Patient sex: M
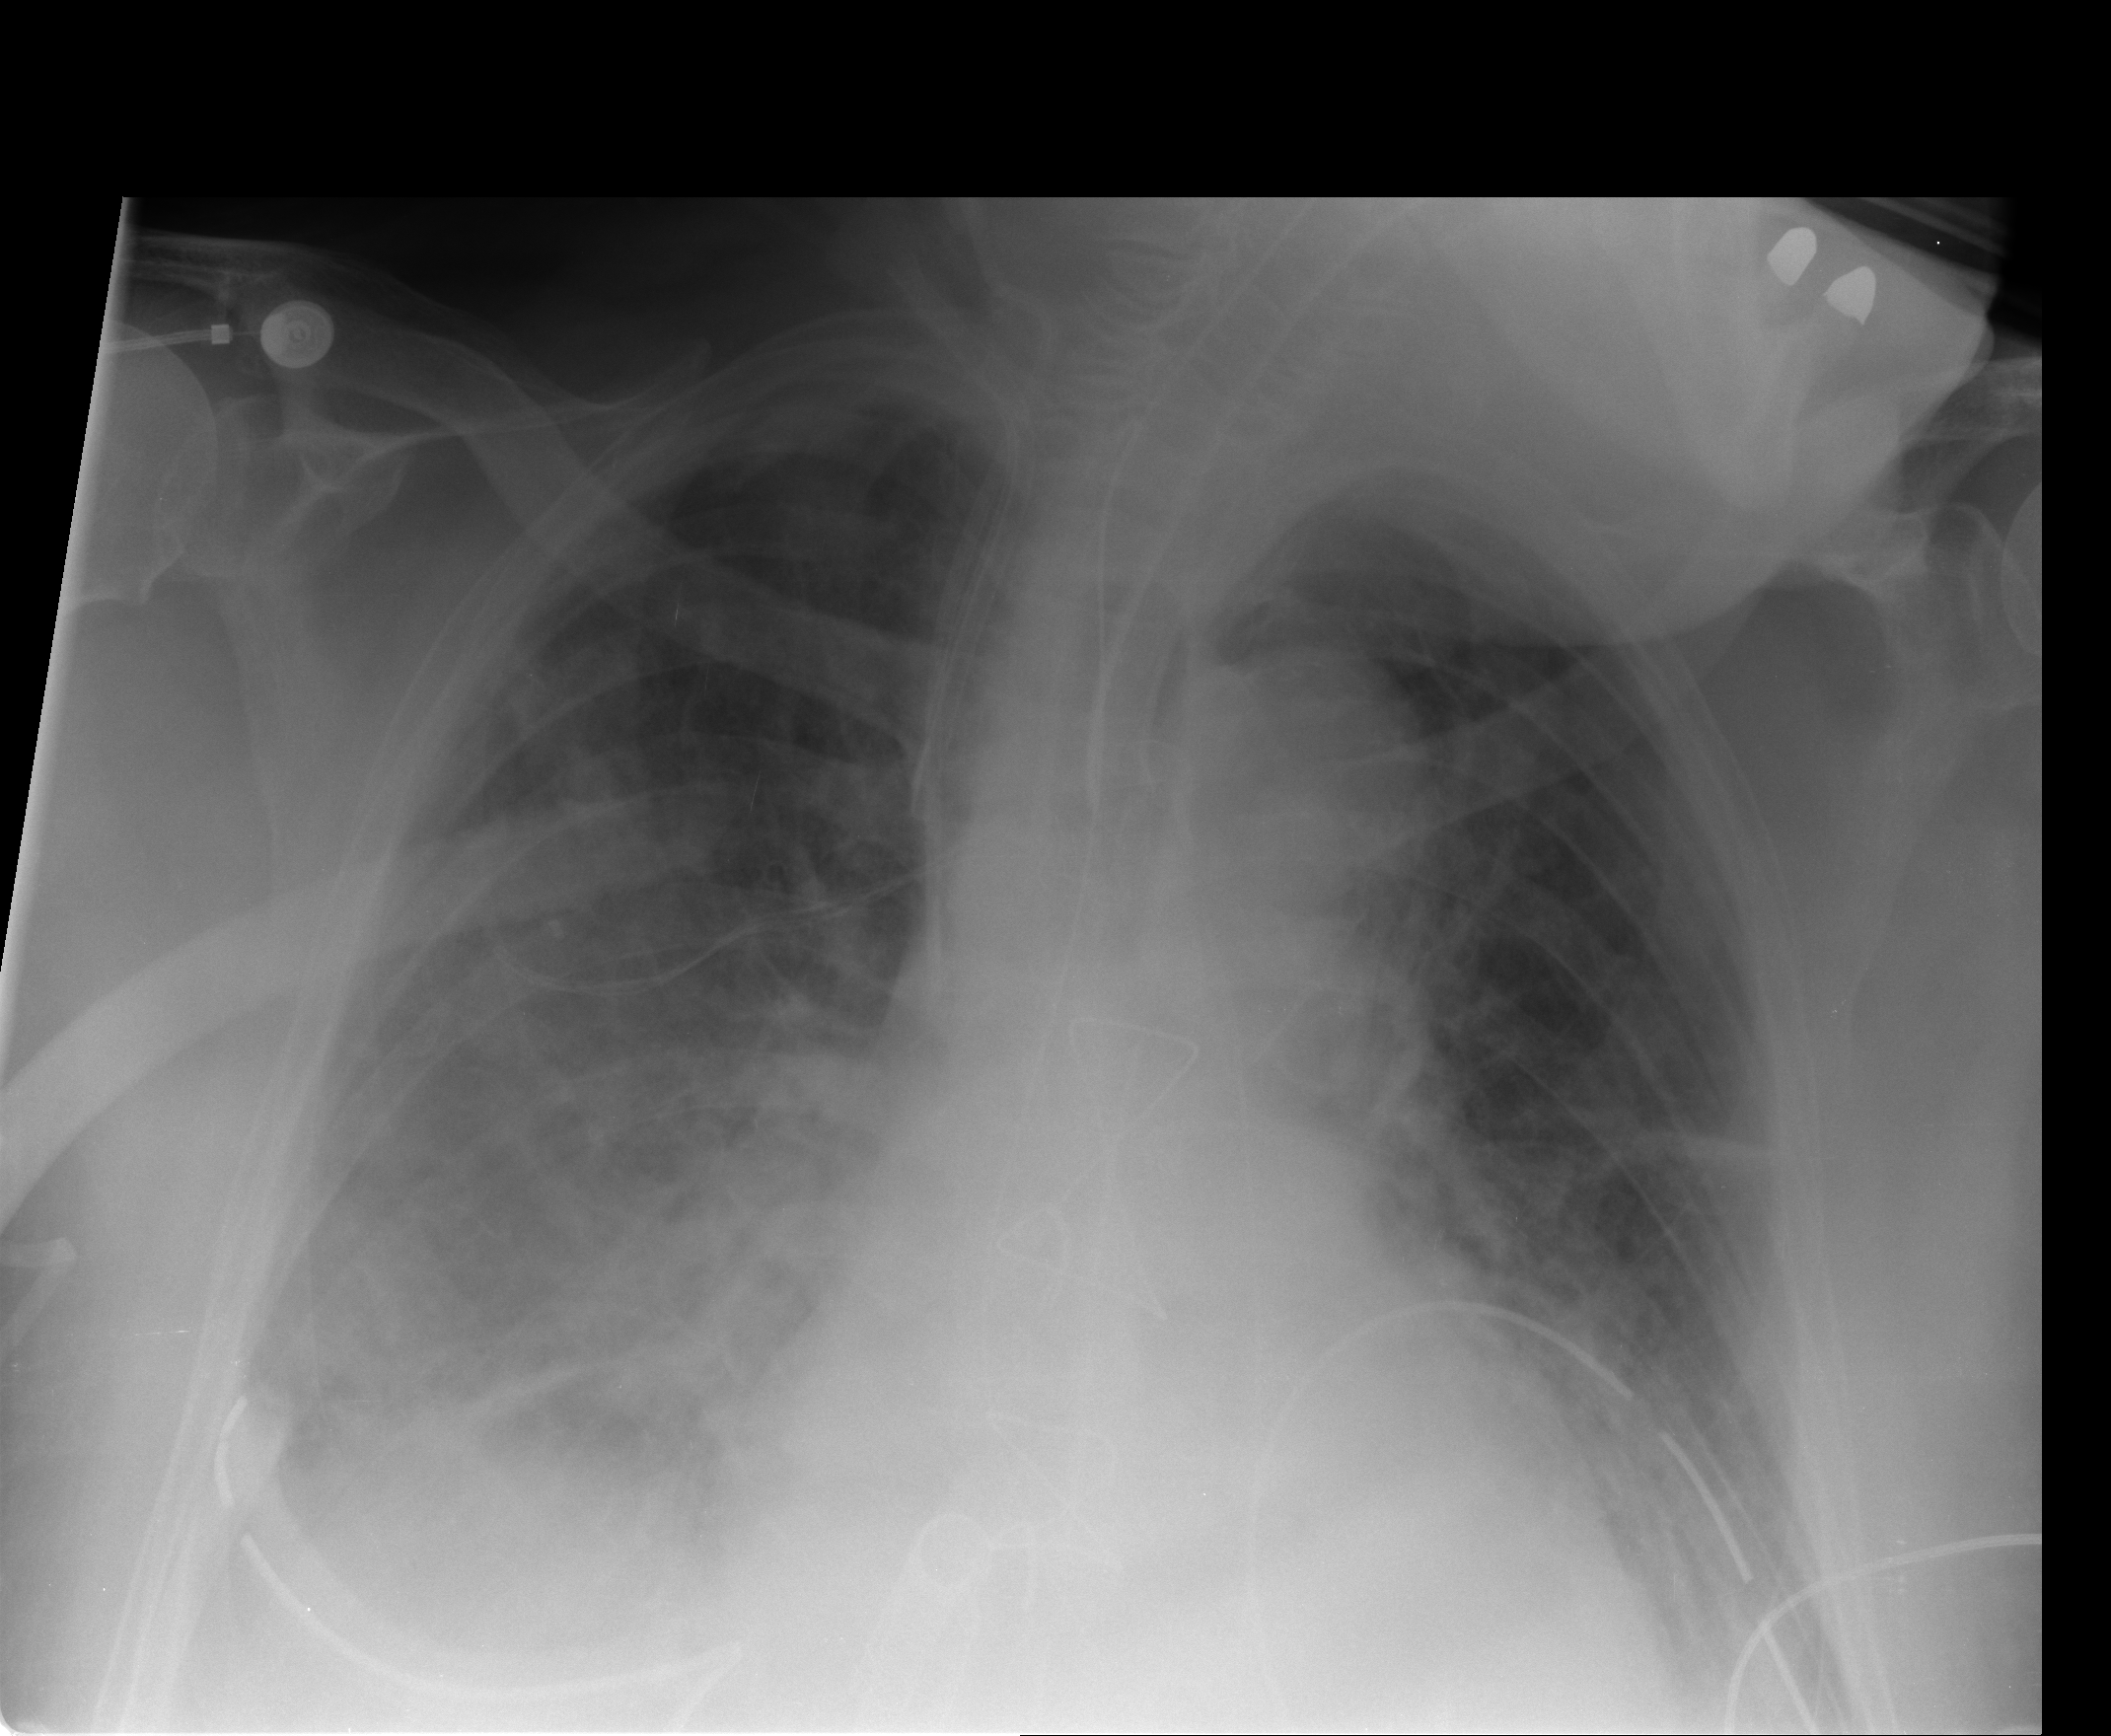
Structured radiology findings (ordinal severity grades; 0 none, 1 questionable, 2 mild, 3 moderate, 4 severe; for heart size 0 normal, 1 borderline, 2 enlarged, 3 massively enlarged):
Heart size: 1
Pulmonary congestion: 2
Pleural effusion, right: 2
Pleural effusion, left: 1
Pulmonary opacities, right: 0
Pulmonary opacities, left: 0
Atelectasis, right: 3
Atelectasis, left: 2